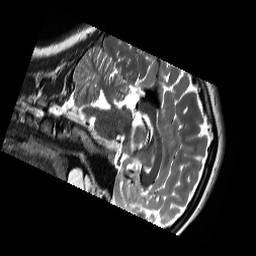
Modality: T2w
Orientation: sagittal
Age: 20
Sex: female
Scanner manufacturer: siemens
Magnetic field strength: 3 T
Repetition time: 13.52 s
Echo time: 0.088 s